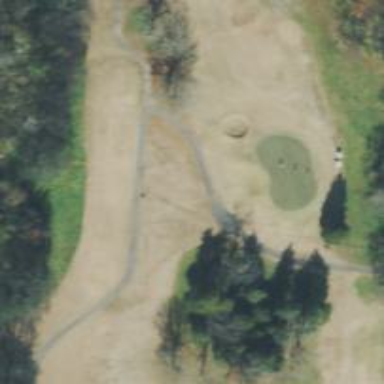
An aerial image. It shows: Path for both road and golf.